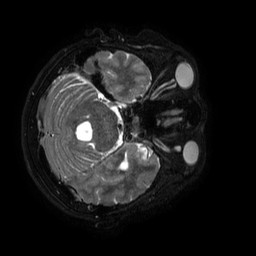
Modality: T2w
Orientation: axial
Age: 54
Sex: female
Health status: ill
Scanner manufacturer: philips
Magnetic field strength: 3 T
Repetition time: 3.5 s
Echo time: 0.3 s